Current action and preconditions to check: path_clear

Your task: For each precondition in the list above, predict whether it will hold at this action.

Consider the current scene as observed from the mobile robot's camera, and analyze the predicted future states of all dynamic agents (e.g., people, animals, vehicles, or any moving entities) within the NEXT SECOND.

IMPORTANT: Only answer "very likely" if you are absolutely certain—based on strong, clear evidence—that a dynamic agent will violate the precondition in the predicted future state. Do NOT answer "very likely" for unlikely, ambiguous, or low-probability risks.

Ask yourself for each precondition: Is there a high probability, with clear and convincing evidence, that the predicted future states of any dynamic agent will interfere with the predicted future state of the currently executing action within the NEXT SECOND, causing that precondition to fail?

Assess the risk level based on these predictions. Use "likely" or "very likely" if motions create a clear risk of interference.

Use "neutral" or "improbable" if agents are nearby but their predicted paths are clearly diverging or non-conflicting.

Failure Risk Categories: "very improbable", "improbable", "neutral", "likely", "very likely"

Answer Format: Output ONLY the probability_of_failure value from these categories: "very improbable", "improbable", "neutral", "likely", "very likely"

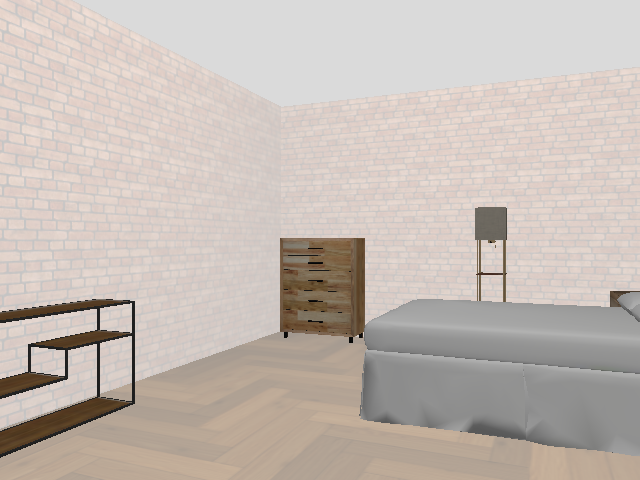

Answer: very improbable